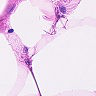
Metastatic tissue present: no